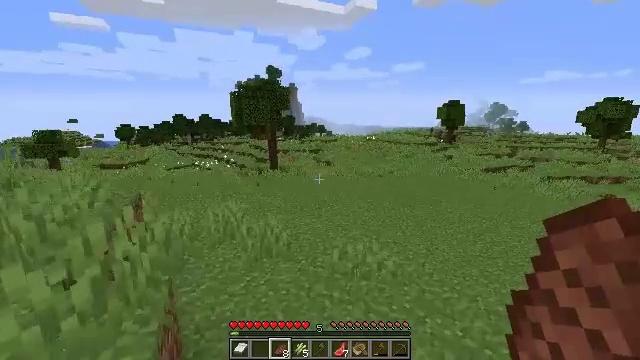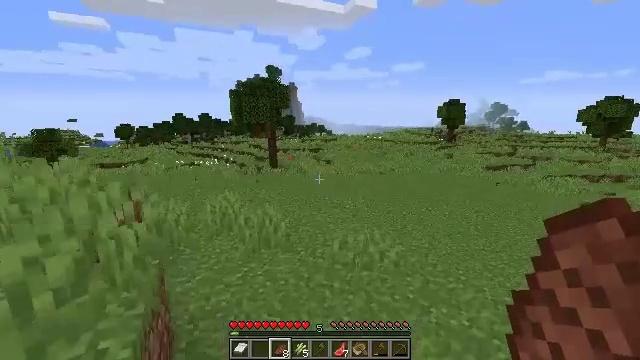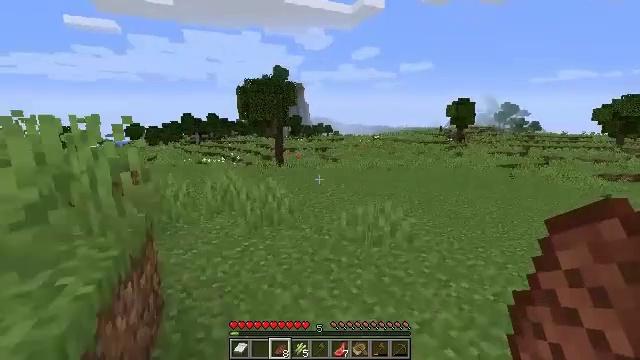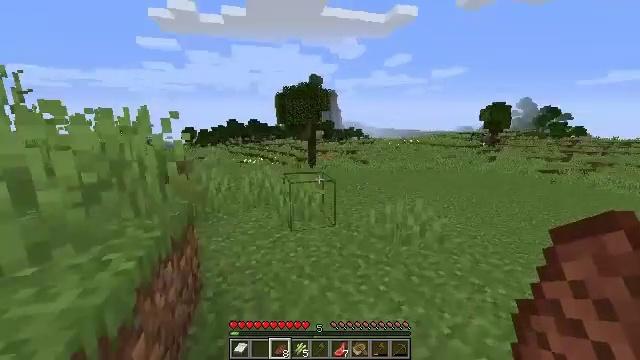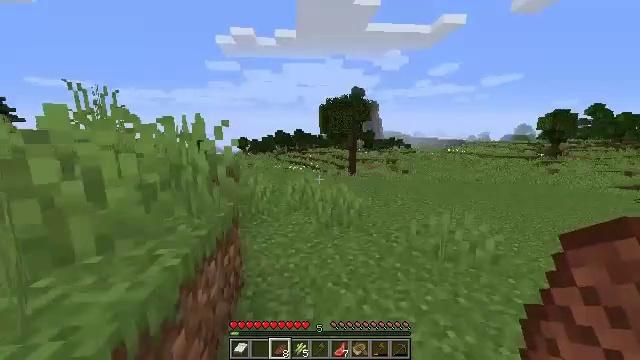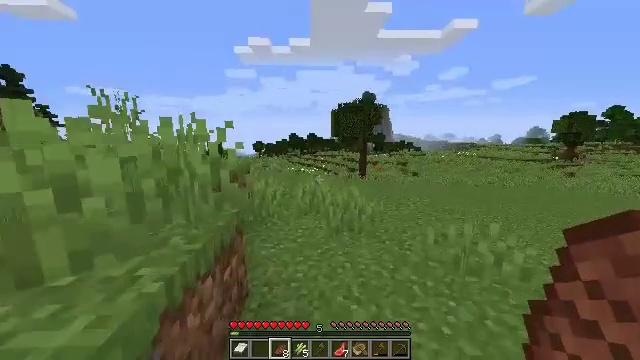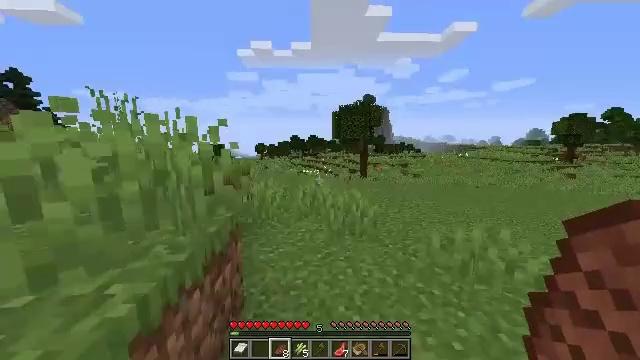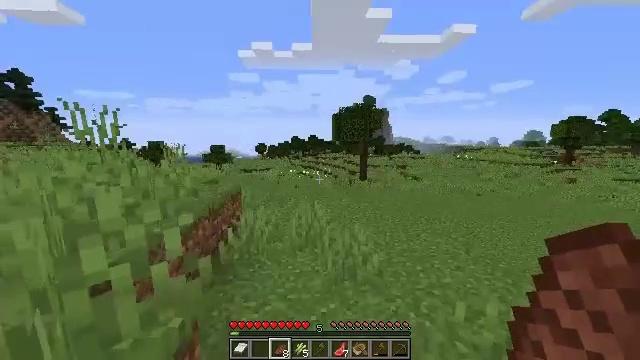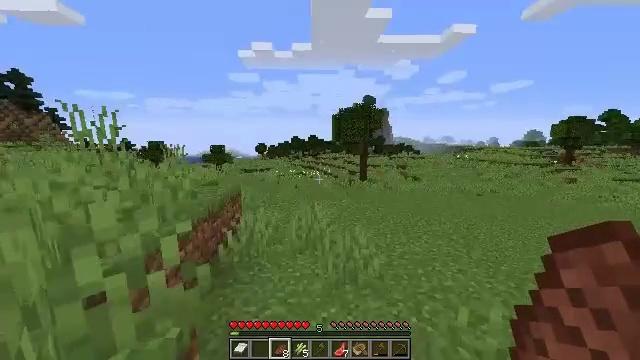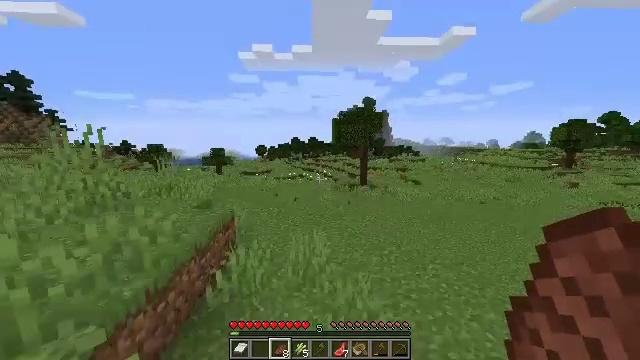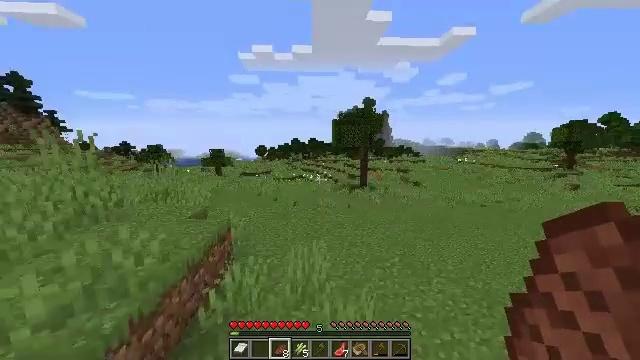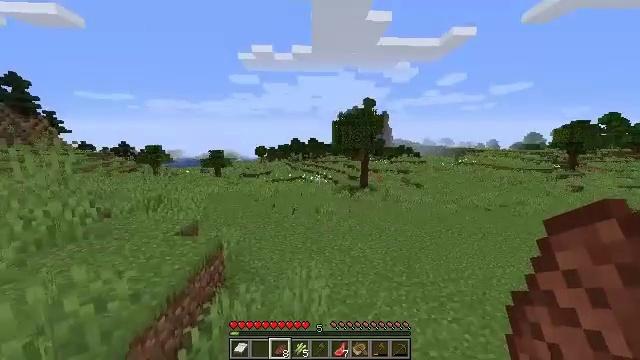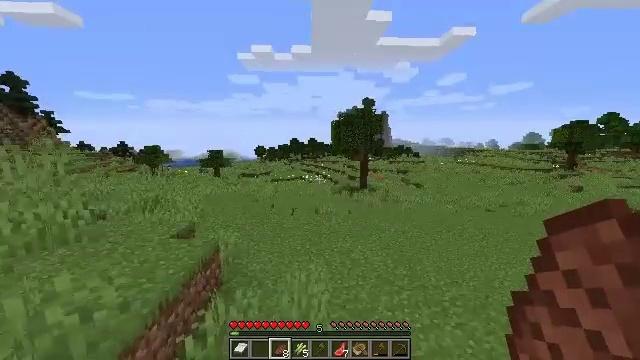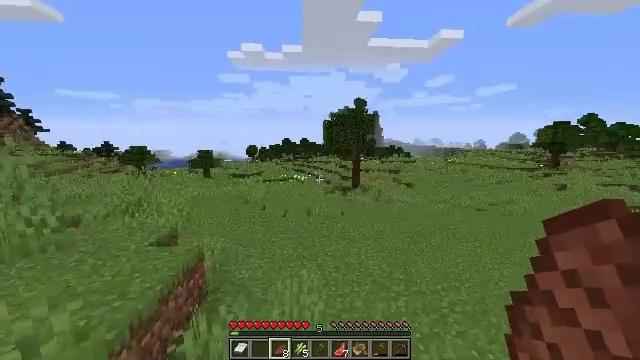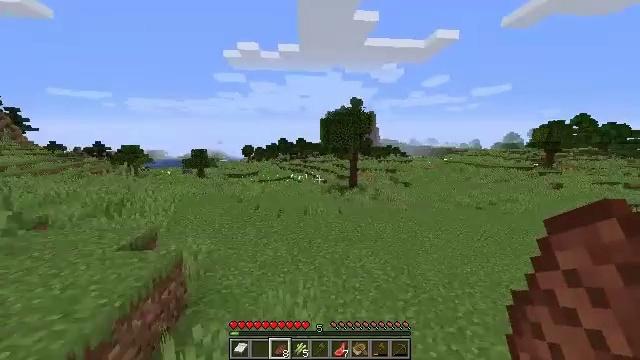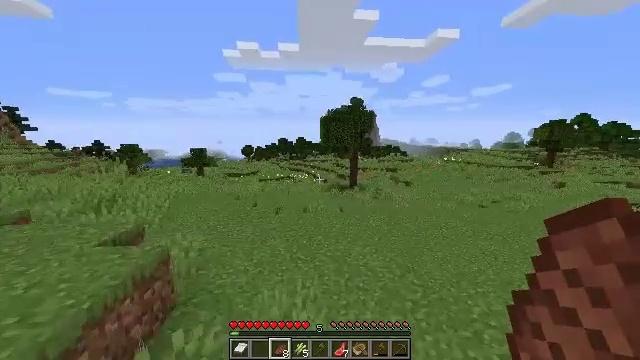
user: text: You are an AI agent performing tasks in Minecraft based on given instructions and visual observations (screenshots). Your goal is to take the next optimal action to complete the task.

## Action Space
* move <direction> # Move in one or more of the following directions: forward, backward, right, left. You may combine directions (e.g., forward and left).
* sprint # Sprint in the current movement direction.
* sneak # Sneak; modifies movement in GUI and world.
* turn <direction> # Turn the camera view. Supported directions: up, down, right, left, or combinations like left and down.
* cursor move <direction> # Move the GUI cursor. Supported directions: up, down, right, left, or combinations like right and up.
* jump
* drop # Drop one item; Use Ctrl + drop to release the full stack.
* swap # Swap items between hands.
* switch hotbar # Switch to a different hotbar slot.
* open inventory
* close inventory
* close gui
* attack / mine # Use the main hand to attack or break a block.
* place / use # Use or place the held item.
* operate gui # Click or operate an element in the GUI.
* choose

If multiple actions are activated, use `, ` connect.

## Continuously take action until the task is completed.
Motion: motion action
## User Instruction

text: Chop down the oak log.
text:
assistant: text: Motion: move forward
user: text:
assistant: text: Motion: move forward, sprint, turn left
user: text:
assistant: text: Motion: move forward, sprint, turn left
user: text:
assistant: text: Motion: move forward, sprint, turn left and up
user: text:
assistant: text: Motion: move forward, sprint, turn left
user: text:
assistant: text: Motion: move forward
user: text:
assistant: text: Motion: move forward, jump
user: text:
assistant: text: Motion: move forward, jump
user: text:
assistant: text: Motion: move forward, jump
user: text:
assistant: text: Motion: move forward, jump
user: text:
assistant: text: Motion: move forward, jump
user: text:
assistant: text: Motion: move forward, jump
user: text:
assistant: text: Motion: move forward, turn right, jump
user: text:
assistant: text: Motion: move forward, jump
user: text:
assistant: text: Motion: move forward, jump
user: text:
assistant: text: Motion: move forward, jump
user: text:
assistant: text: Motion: move forward, jump
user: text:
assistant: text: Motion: move forward, jump
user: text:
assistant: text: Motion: move forward, jump
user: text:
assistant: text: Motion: move forward, jump
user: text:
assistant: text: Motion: move forward, jump
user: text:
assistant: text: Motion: move forward, jump
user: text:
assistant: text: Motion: move forward, turn right, jump
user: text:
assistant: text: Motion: move forward, turn right, jump
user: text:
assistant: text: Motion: move forward, turn right, jump
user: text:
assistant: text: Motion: move forward, jump
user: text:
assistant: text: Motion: move forward, jump
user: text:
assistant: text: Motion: move forward, jump
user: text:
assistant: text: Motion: move forward, jump
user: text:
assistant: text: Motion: move forward, jump